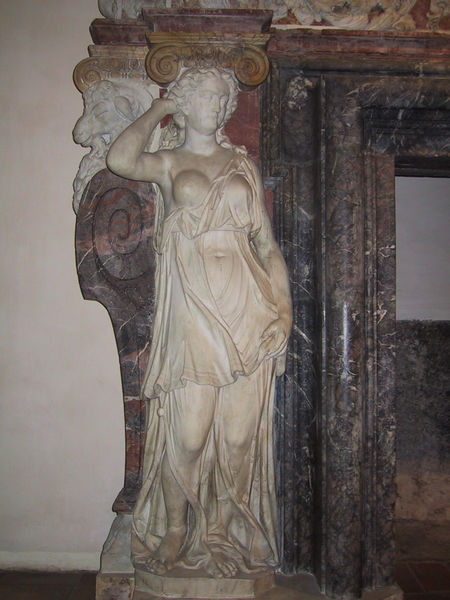
Titel: Kamin
Künstler: Martino d. Ä. Longhi
Standort: Rom, Palazzo Altemps (EU - I - Latium)
Schlagwörter: hand, weiß, nase, schwarz, rot, tier, wand, arm, augen, gesicht, rahmen, hals, figur, kinn, durchgang, nabel, schnecke, hammel, elle